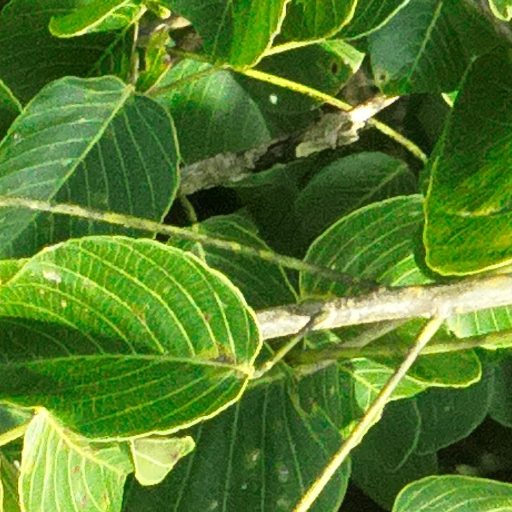
Species: Hura crepitans
GBIF accepted scientific name: Hura crepitans
Crown area (m\u00b2): 236.009